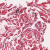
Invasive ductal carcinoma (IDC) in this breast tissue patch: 0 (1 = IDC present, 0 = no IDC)